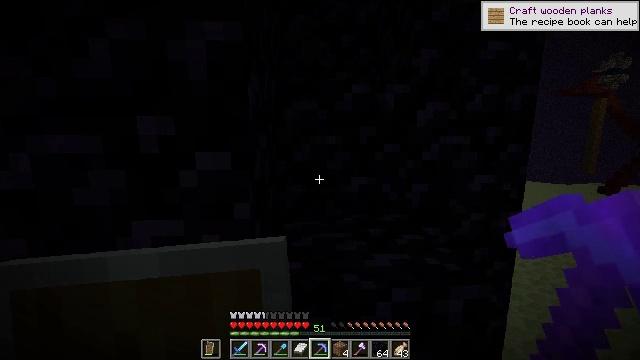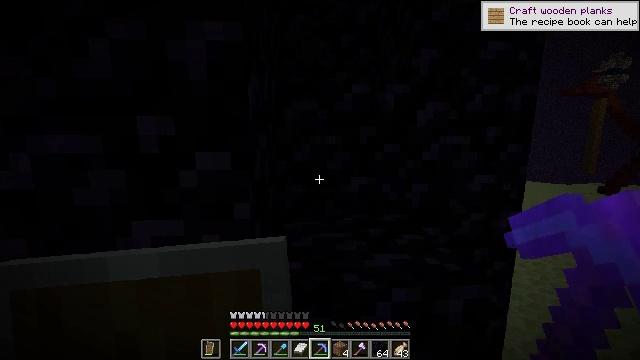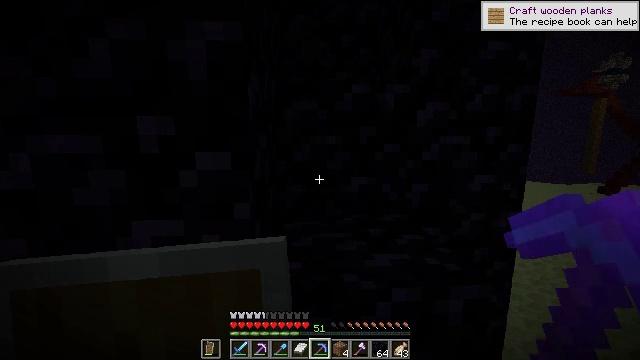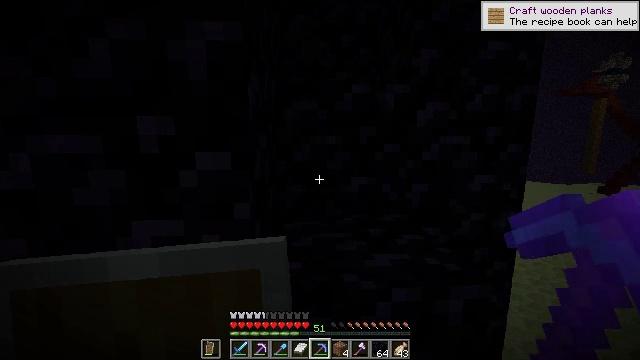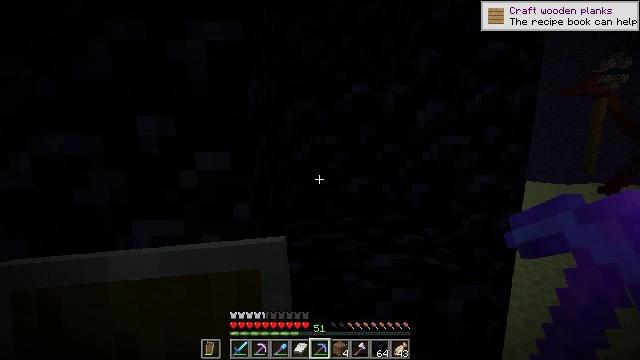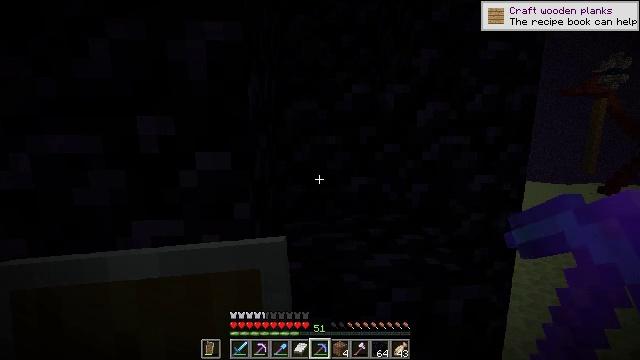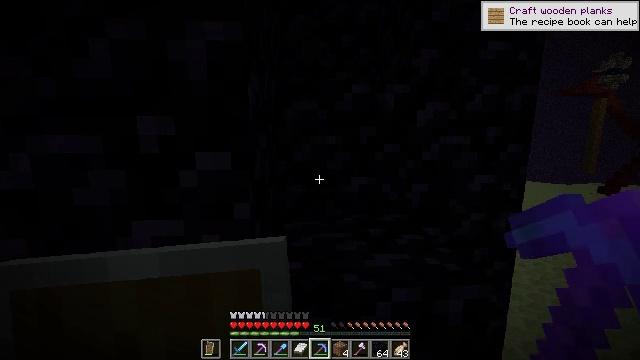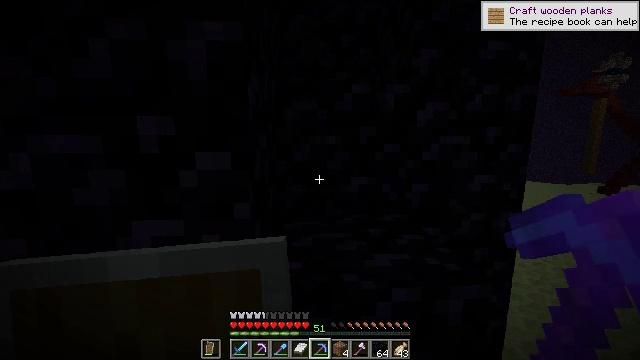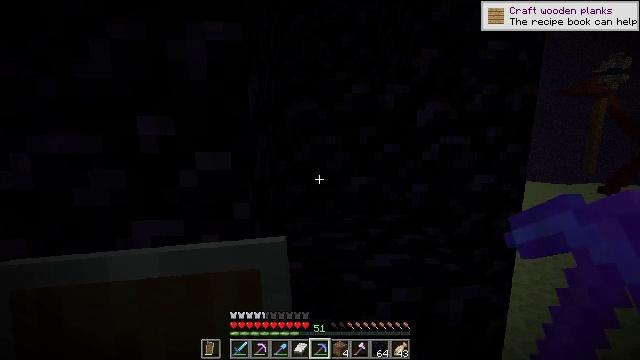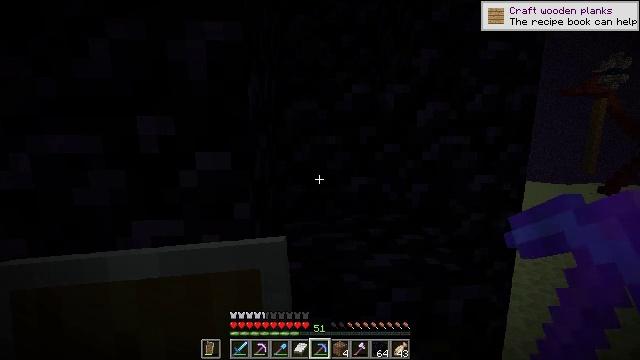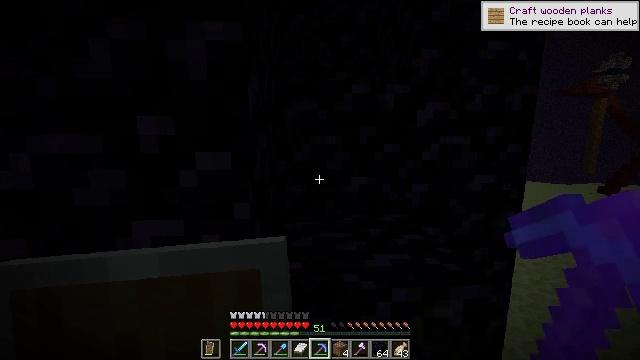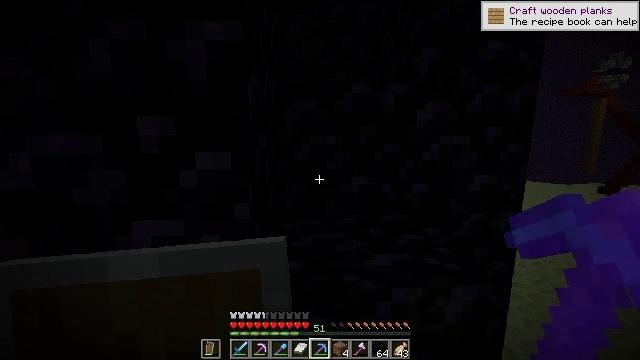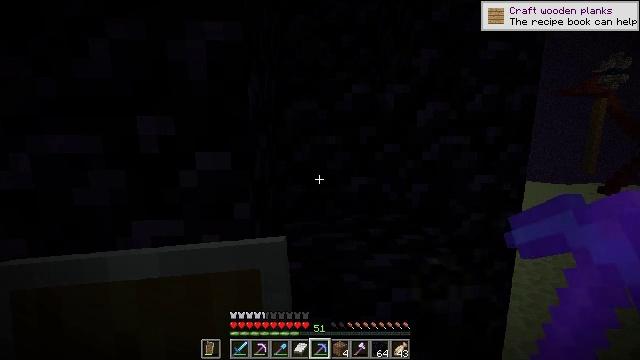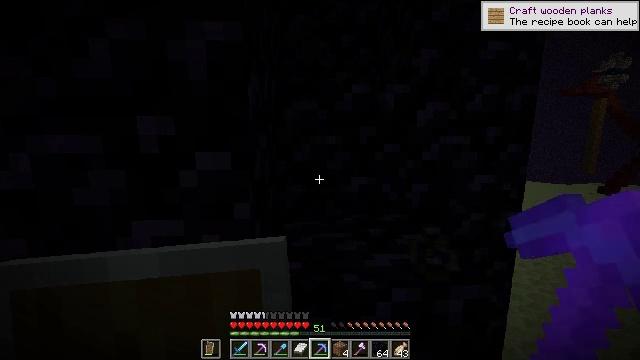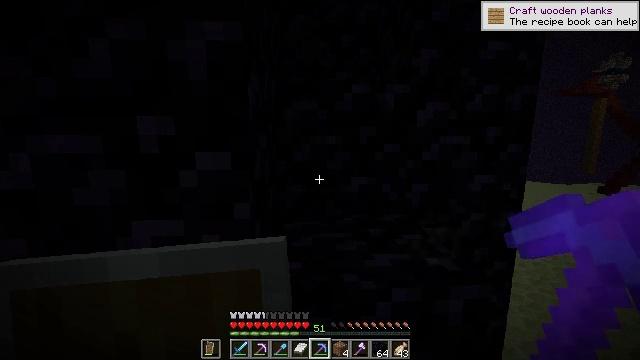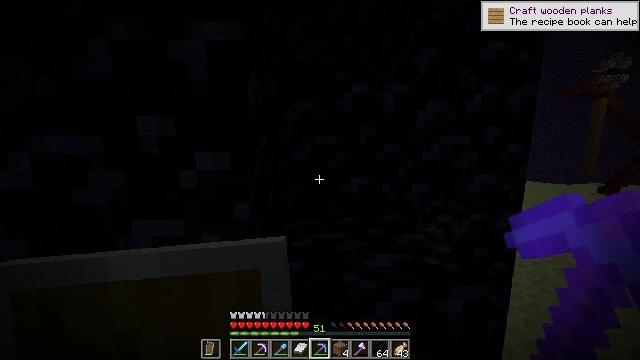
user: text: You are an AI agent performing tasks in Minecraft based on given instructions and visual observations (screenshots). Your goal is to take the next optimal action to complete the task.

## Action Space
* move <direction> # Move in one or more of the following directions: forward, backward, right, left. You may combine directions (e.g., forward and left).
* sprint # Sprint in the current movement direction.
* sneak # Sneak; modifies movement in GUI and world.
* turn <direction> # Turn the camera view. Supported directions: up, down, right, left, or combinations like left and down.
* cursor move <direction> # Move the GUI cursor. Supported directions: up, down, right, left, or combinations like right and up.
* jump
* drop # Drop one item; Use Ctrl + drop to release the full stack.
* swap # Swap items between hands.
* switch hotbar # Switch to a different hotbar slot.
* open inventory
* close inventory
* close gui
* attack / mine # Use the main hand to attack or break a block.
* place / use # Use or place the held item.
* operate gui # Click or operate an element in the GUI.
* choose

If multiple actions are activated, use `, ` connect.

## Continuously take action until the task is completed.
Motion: motion action
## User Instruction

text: Gather obsidian from a lava source.
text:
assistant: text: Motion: no_op
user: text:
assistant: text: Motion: no_op
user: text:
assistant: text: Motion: no_op
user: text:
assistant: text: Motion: no_op
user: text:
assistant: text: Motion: no_op
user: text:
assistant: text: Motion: no_op
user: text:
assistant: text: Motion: no_op
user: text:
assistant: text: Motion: no_op
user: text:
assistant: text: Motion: no_op
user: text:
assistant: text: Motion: no_op
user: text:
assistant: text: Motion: no_op
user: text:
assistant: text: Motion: no_op
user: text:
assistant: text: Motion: no_op
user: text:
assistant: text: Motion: no_op
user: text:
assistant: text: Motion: no_op
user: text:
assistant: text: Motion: no_op
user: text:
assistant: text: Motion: no_op
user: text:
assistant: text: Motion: no_op
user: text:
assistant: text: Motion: no_op
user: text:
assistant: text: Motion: no_op
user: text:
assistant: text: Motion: no_op
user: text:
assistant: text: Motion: no_op
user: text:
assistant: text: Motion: turn right
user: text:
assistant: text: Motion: turn right and down
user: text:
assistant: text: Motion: turn right and down
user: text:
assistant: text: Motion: turn right
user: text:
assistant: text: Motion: turn right
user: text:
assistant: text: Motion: turn right
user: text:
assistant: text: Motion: no_op
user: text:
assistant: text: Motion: no_op